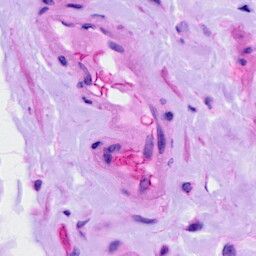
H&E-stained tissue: Ovarian